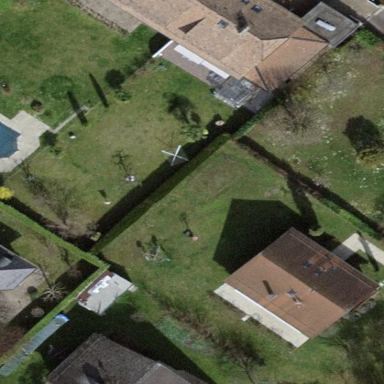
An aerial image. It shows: Garden enclosed by fence.